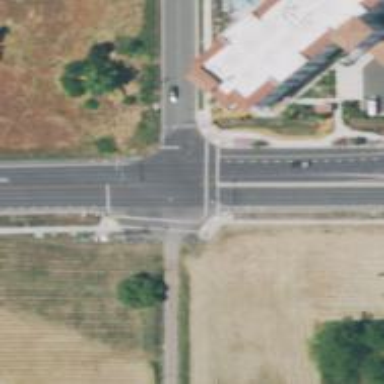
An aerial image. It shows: Marked crossing on footway.